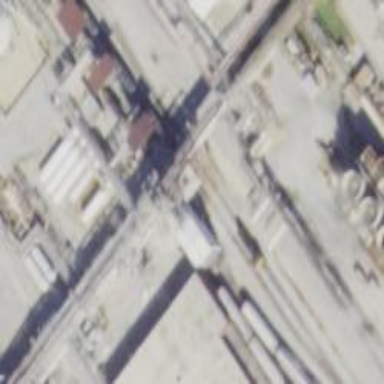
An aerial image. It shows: Loading tower along the railway.